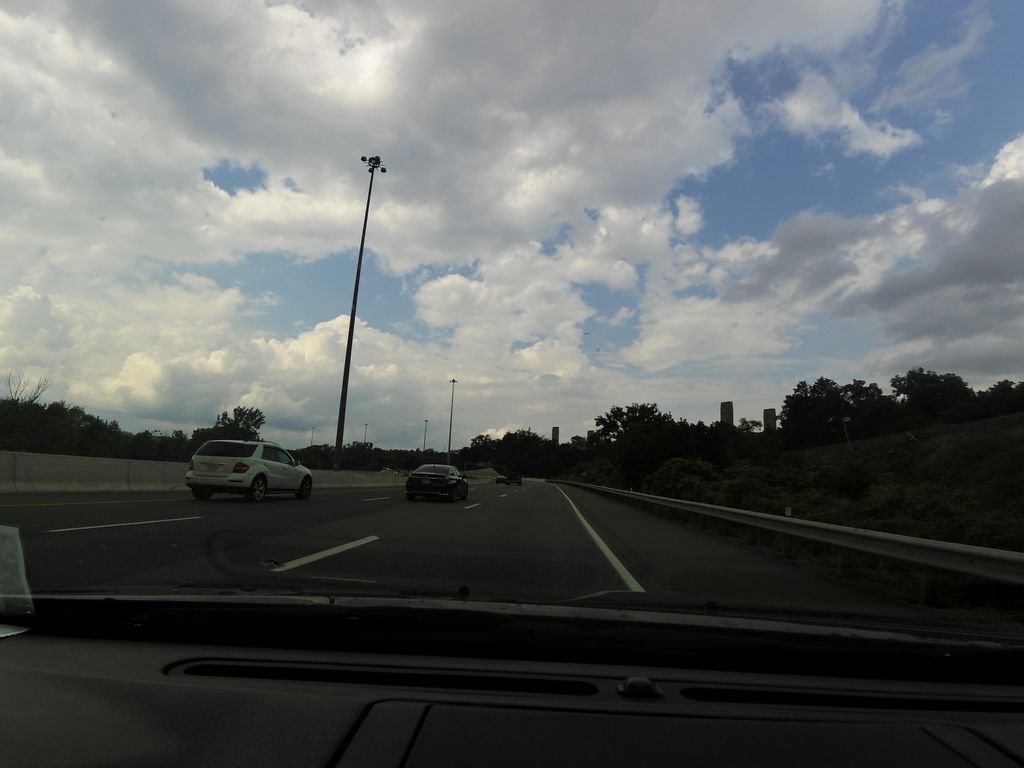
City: hamilton